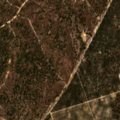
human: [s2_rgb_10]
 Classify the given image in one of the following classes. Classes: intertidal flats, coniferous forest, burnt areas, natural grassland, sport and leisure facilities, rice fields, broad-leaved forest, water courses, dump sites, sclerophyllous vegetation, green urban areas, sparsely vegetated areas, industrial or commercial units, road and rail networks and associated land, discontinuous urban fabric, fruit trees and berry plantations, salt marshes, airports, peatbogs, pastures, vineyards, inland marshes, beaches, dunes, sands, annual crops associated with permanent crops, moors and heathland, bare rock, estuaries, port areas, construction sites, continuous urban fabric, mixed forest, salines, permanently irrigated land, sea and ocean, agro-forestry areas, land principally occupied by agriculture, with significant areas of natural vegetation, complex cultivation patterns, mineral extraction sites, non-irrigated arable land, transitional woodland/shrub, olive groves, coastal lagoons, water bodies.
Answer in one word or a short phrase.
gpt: broad-leaved forest, transitional woodland/shrub